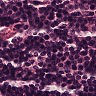
Metastatic tissue present: no